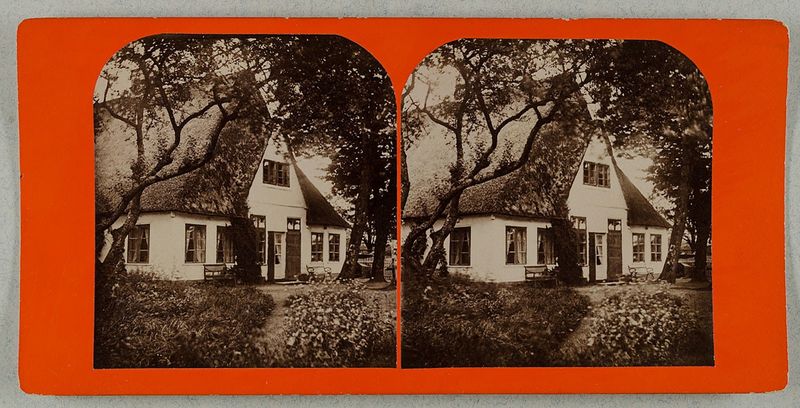
Titel: Hemdingen
Künstler: Johann Jacob Köpcke
Standort: Hamburg
Institution: Museum für Kunst und Gewerbe Hamburg
Schlagwörter: haus, architektur, bild, garten, fassade, bauernhof, fotografie, photographie, wohnhaus, reetdach, strohdach, leben, architekturfotografie, etagenhaus, albumin, stereofotografie, stereophotographie, architekturphotographie, bildwerke, angewandte und bildende kunst, hessische systematik, schwarzweißpositivverfahren, silbersalzverfahren, schwarzweißfotografie, wohngebäude, albuminpapier, stereoskopische, stereoskopisches